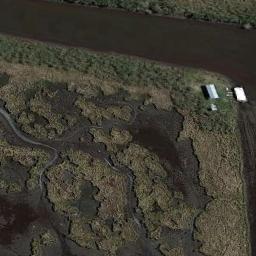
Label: wetland